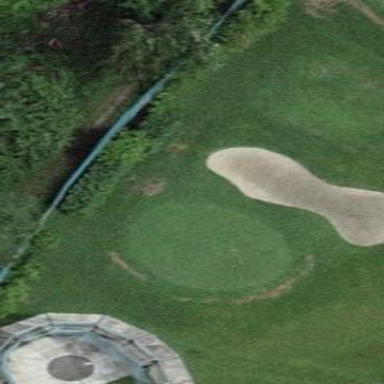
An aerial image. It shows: Bunker on golf course.